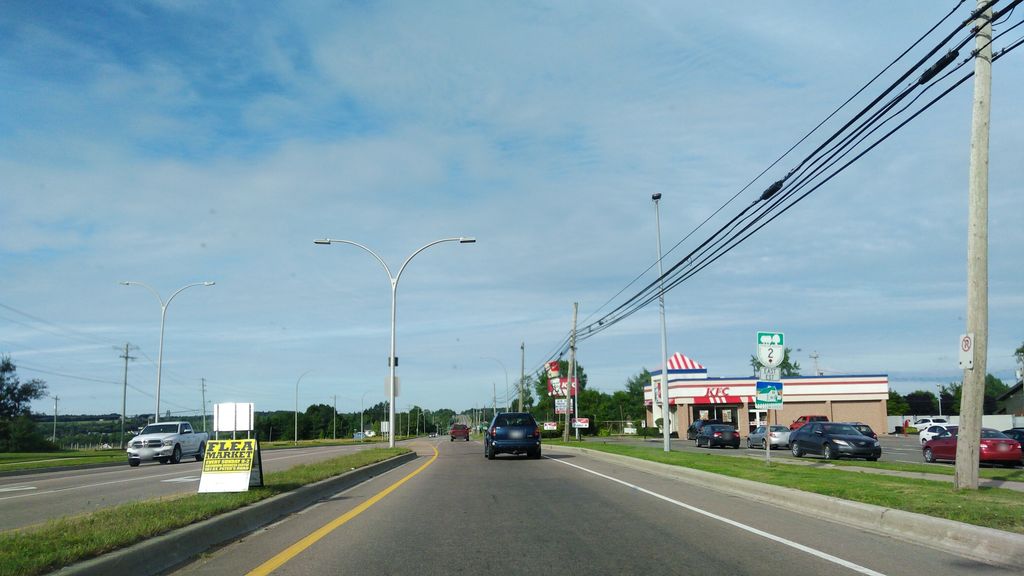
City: charlottetown